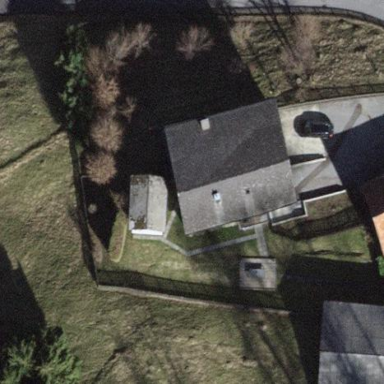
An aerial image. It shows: Simple and straightforward house.